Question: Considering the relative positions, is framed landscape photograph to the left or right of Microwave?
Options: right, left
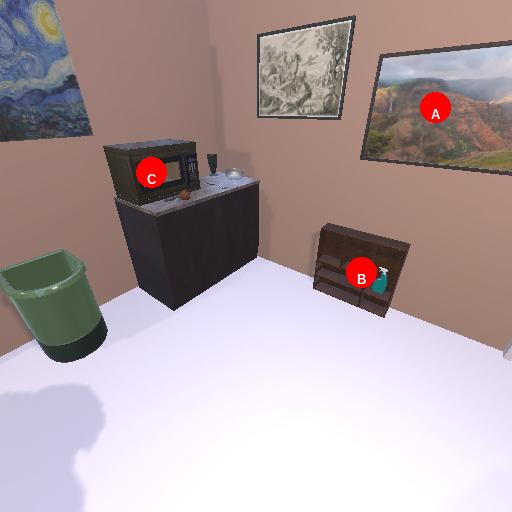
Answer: right